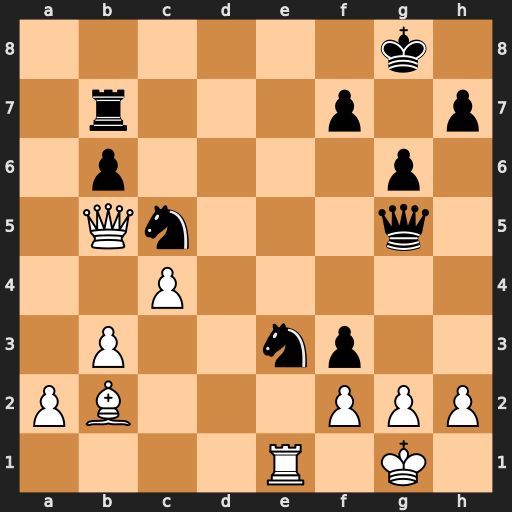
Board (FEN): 6k1/1r3p1p/1p4p1/1Qn3q1/2P5/1P2np2/PB3PPP/4R1K1
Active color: w
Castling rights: -
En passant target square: -
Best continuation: Qe8#